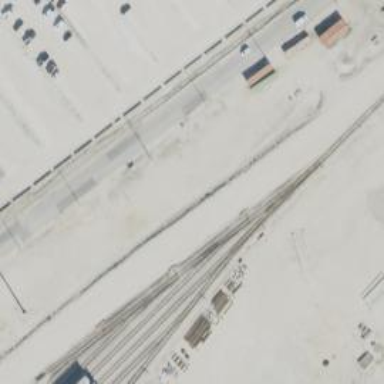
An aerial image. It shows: Railway yard.